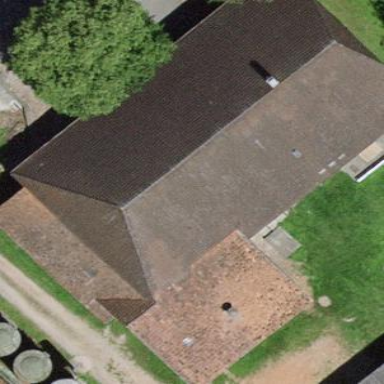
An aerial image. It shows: Farm building.